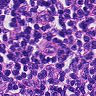
Metastatic tissue present: no